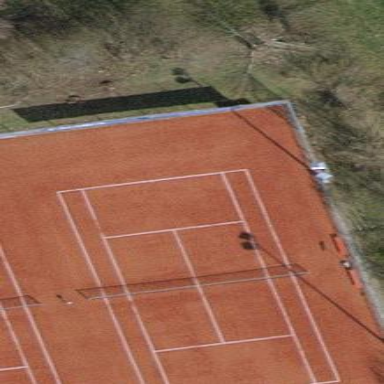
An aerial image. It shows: Tennis court in leisure pitch.